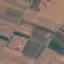
Label: PermanentCrop